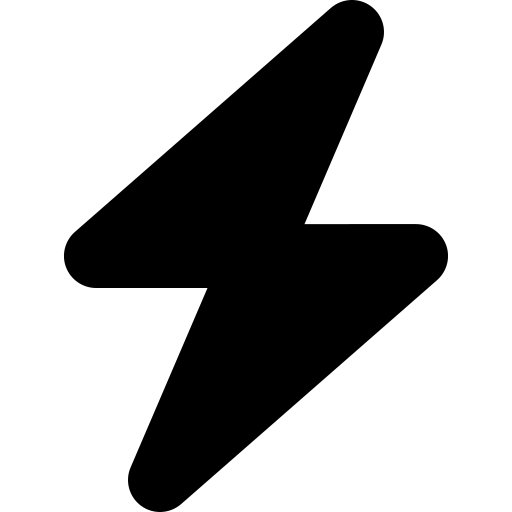
Tags: icon, FontAwesome, fa-icon, solid, bolt